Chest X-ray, PA view. Patient: 56 years old, sex F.
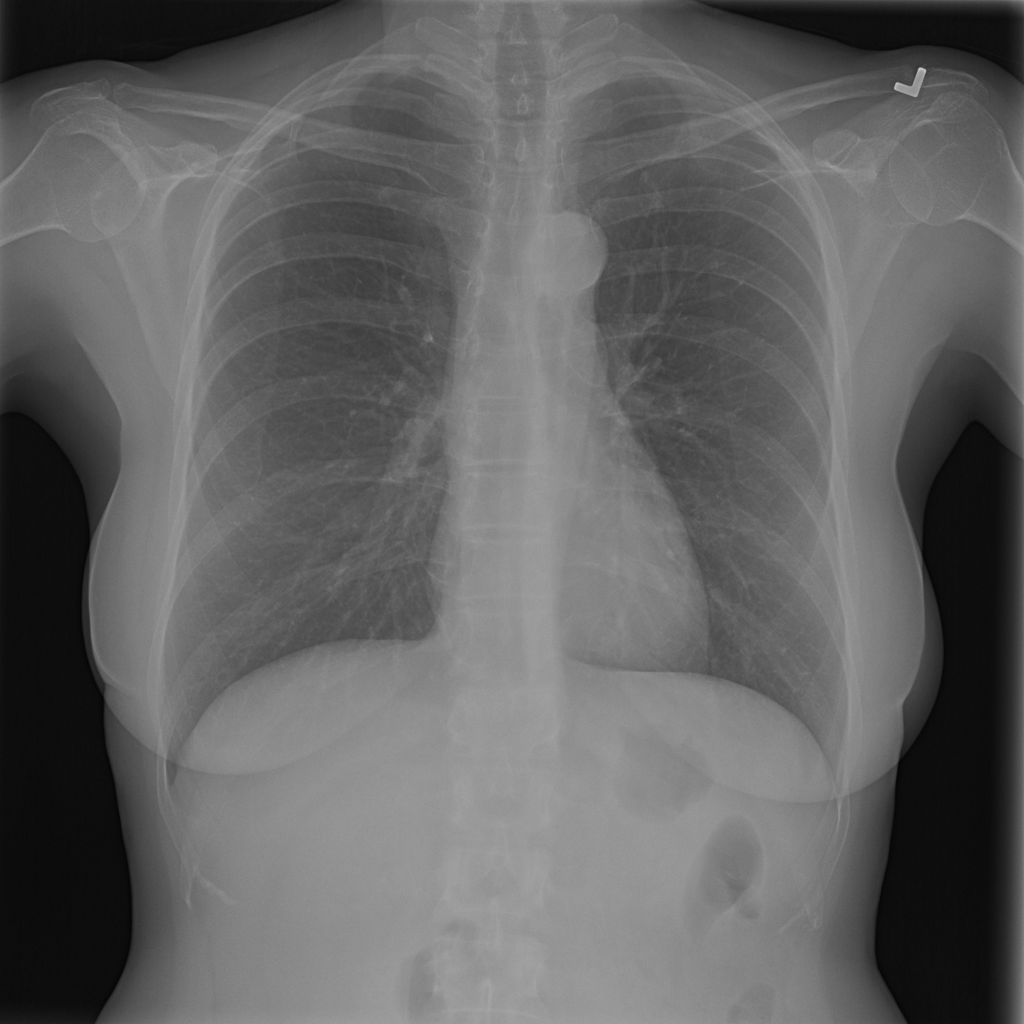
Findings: Infiltration